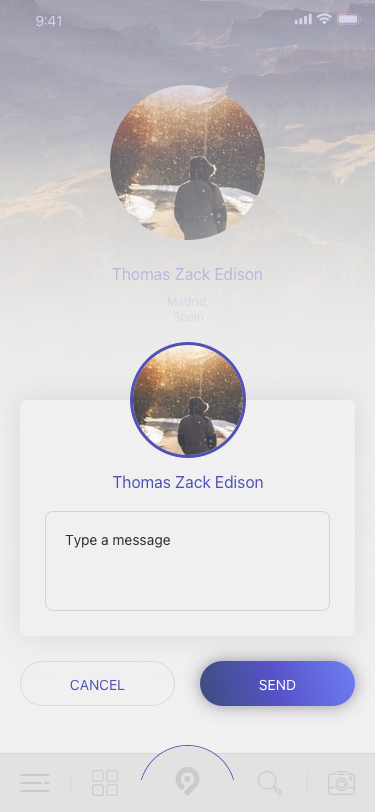
Text in this UI design:
Thomas Zack Edison
Madrid, Spain
Thomas Zack Edison
Type a message
SEND
CANCEL